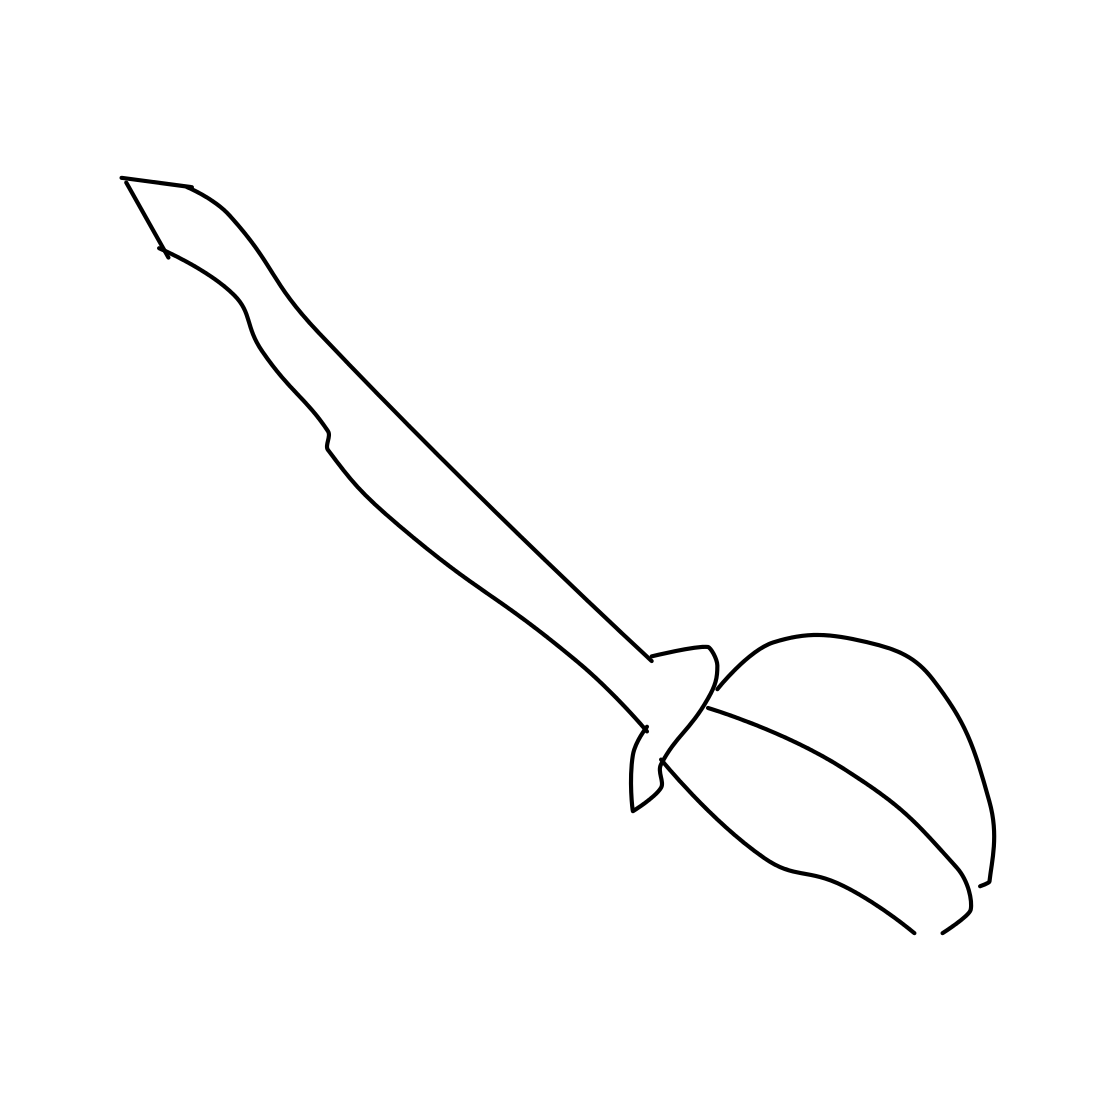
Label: sword